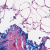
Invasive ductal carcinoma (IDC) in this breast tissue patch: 0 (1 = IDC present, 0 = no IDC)